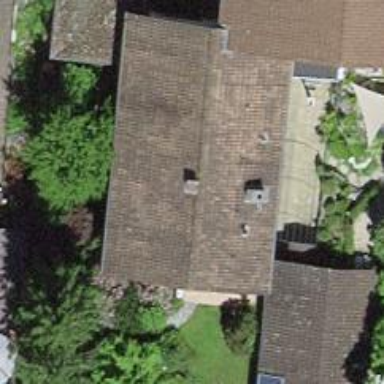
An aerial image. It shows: Semi-detached house.